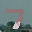
Label: 7